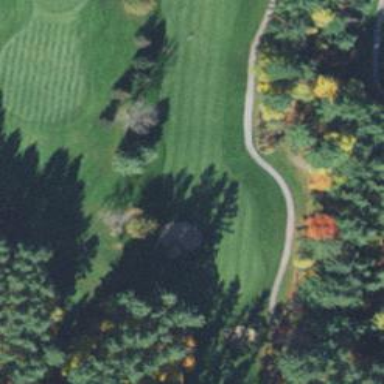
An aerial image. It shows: View of golf hole.